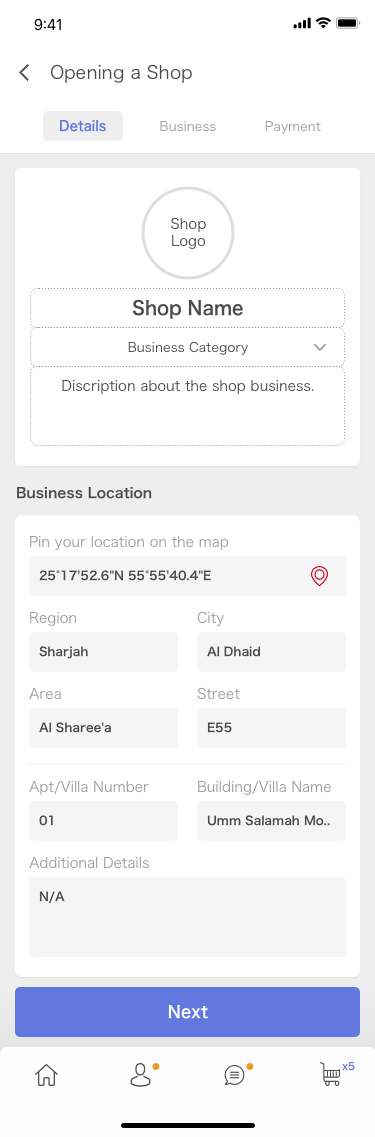
Text in this UI design:
Additional Details
Building/Villa Name
Umm Salamah Mo..
Apt/Villa Number
01
Street
E55
Area
Al Sharee'a
City
Al Dhaid
Region
Sharjah
Pin your location on the map
25°17’52.6"N 55°55’40.4"E
Business Location
Discription about the shop business.
Business Category
Shop Name
Shop
Logo
Business
Payment
Details
Opening a Shop